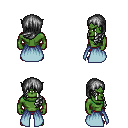
a pixel art fantasy rpg character, male body template, orc, green skin, overskirt, red pants, gray left-swept hairstyle, four views (front, back, left, right), 2x2 character sprite sheet, small pixel art, hard edges, no anti-aliasing